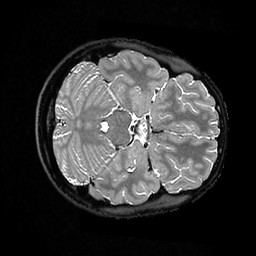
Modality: T2w
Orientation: axial
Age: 27
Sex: female
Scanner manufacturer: ge
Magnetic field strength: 3 T
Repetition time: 3.202 s
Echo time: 0.06582 s